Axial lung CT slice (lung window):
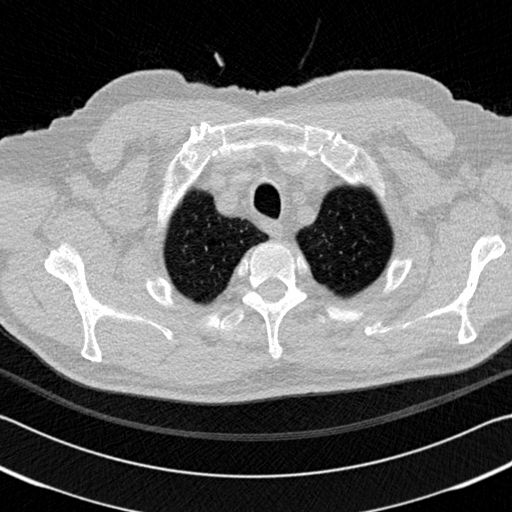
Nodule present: no